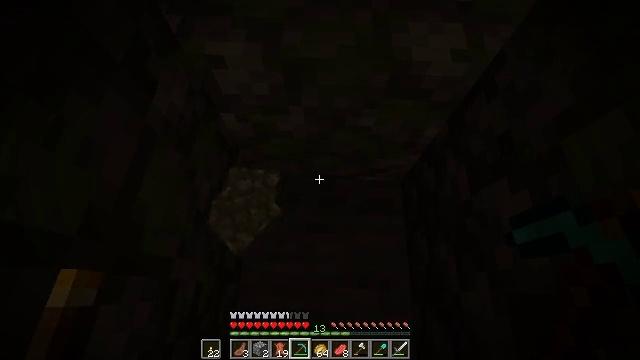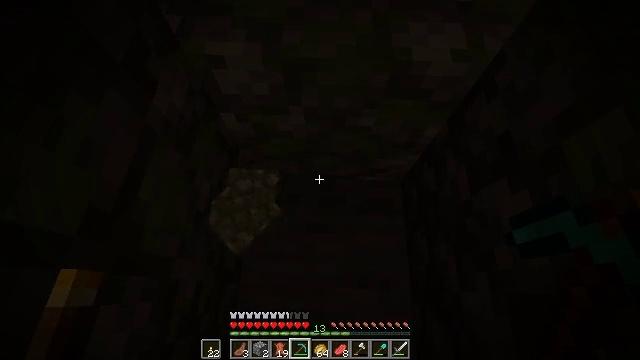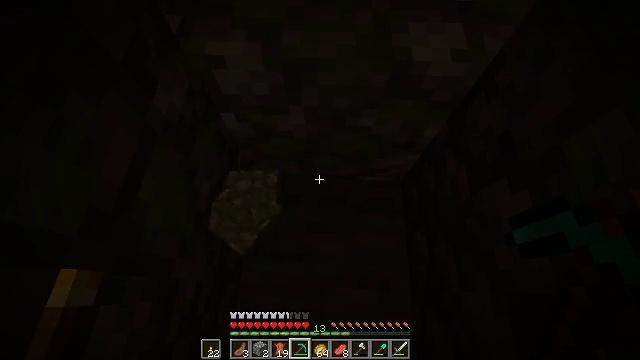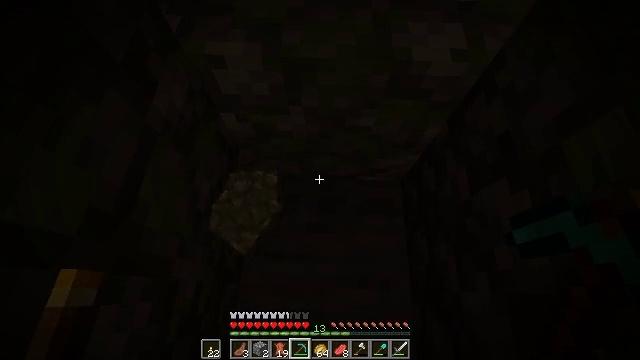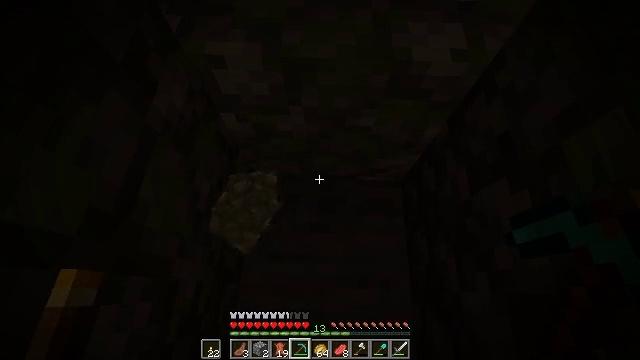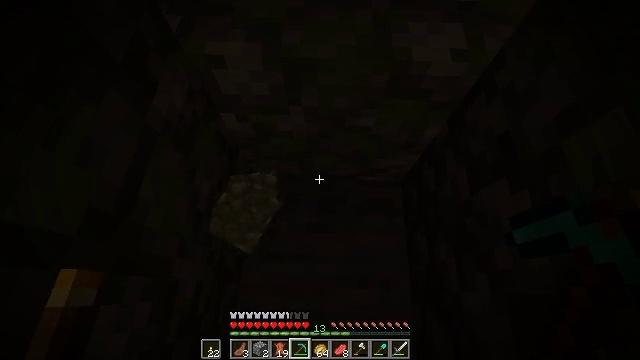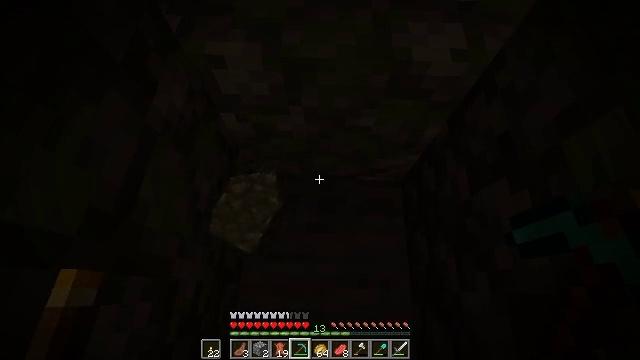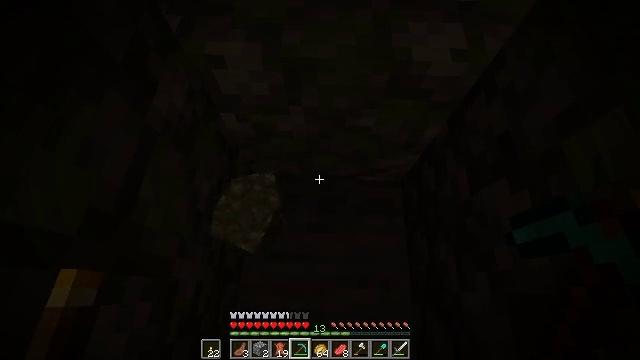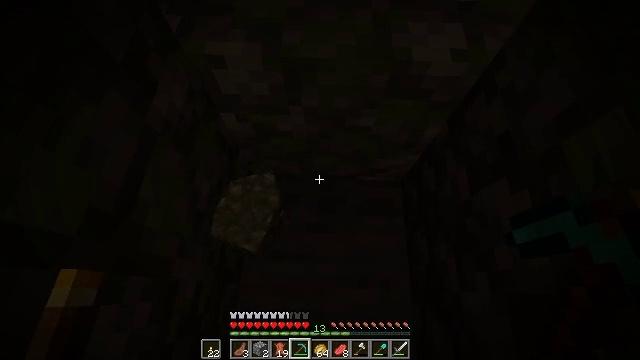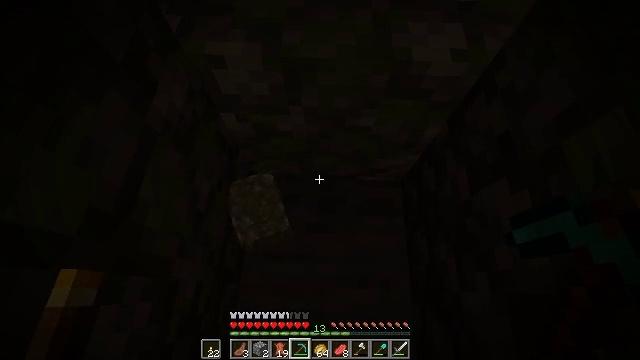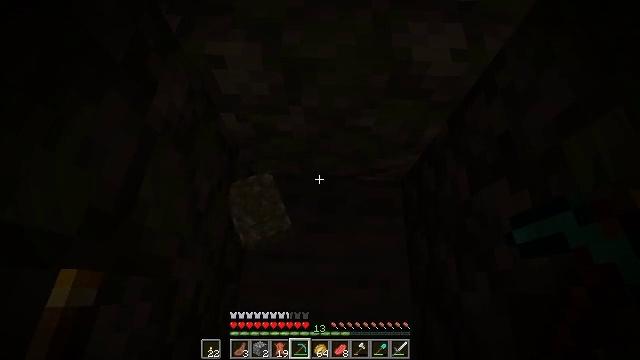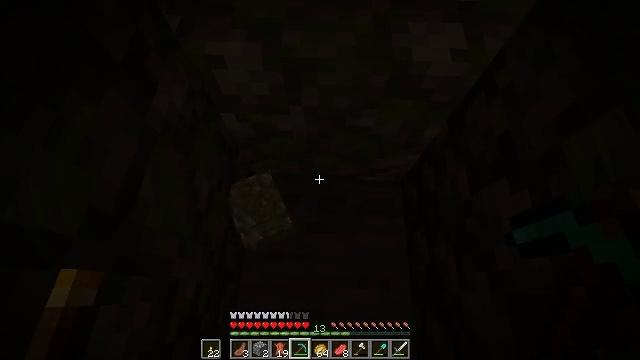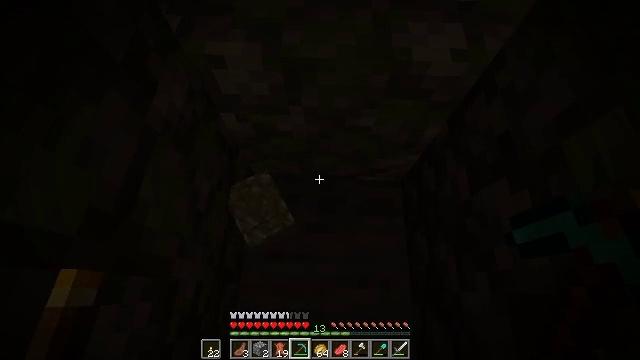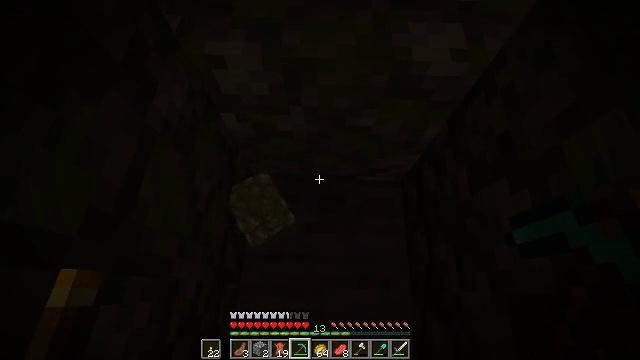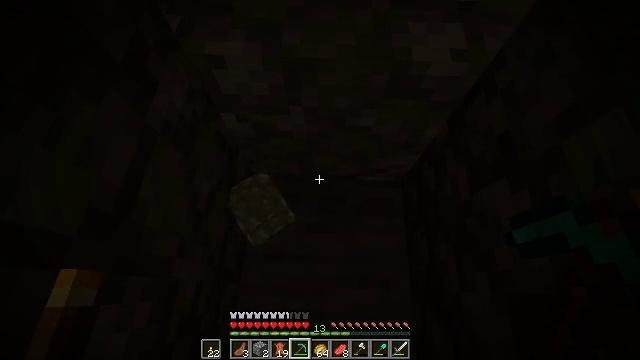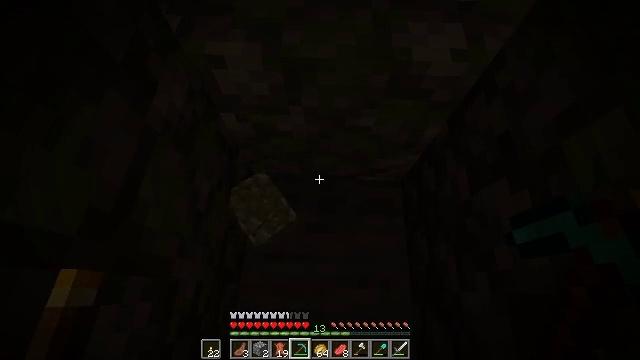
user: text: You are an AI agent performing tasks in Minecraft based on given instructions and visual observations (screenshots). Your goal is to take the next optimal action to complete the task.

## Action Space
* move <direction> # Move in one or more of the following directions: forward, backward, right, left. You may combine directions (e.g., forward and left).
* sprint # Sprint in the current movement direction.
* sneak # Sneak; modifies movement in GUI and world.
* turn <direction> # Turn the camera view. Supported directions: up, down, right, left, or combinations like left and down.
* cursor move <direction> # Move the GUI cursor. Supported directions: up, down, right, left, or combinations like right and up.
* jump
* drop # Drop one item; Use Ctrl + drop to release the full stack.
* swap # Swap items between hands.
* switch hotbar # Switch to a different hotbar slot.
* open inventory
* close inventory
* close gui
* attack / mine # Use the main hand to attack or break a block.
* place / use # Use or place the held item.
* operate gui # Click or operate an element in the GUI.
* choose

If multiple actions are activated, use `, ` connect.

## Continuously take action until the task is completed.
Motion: motion action
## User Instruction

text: Gather tripwire by breaking it.
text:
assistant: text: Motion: no_op
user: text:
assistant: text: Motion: no_op
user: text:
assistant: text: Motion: no_op
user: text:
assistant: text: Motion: no_op
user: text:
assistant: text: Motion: no_op
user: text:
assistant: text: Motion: no_op
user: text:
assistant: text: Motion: no_op
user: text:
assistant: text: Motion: no_op
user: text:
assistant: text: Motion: no_op
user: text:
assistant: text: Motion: no_op
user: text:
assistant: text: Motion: no_op
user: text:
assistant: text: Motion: no_op
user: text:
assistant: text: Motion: no_op
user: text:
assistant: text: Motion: no_op
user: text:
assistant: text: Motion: no_op
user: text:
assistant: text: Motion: no_op
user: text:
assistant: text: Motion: no_op
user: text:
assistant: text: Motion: no_op
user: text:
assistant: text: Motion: turn right and up
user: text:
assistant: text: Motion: turn right and up
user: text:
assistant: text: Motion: turn right and up
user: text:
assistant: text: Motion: turn up
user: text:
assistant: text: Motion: turn left and up
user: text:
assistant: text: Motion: turn up
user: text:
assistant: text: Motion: no_op
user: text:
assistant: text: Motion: no_op
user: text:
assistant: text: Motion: no_op
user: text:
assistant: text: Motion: no_op
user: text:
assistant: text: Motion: move forward
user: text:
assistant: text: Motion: move forward